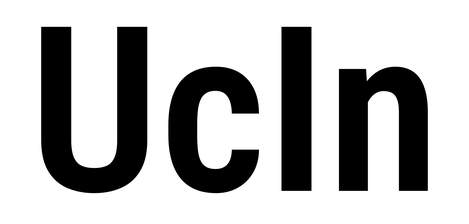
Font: Roboto_Condensed_SemiBold